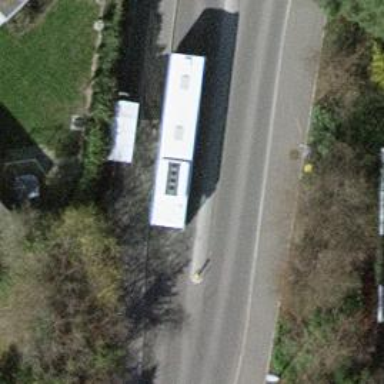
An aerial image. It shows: Bus stop with sheltered platform for public transport.